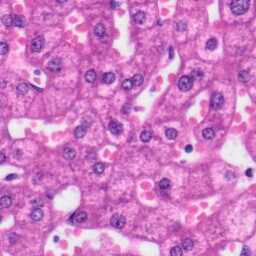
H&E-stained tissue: Liver